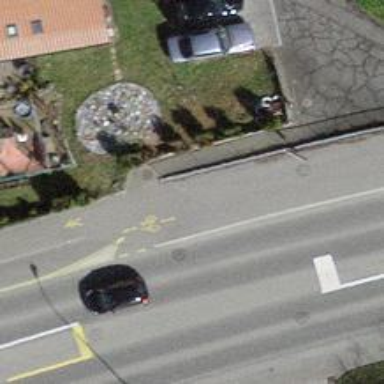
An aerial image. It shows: Cycleway with grade 1 tracktype.